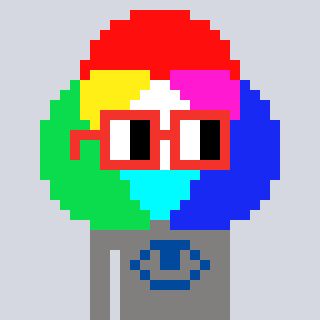
a pixel art character with square red glasses, a color circle-shaped head and a bluegrey-colored body on a cool background